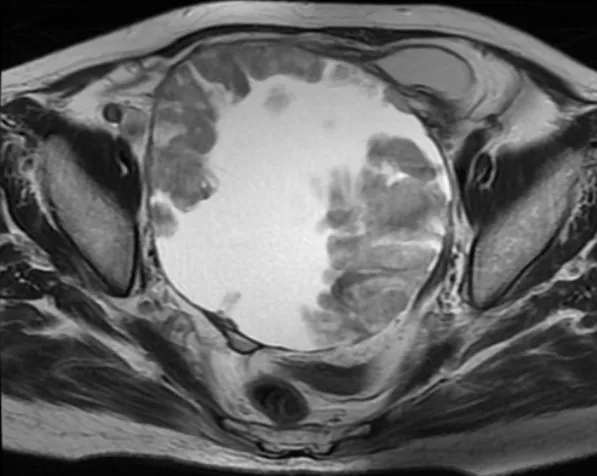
Pelvic magnetic resonance imaging. An axial T2-weighted image:of a 60-year-old woman presenting with an ovarian tumor:revealed a cystic mass with solid portions.
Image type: radiology (mri)